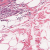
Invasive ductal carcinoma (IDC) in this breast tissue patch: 0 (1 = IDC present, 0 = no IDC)